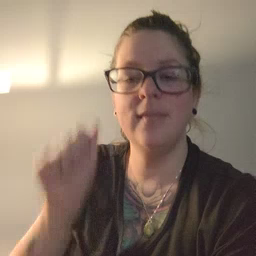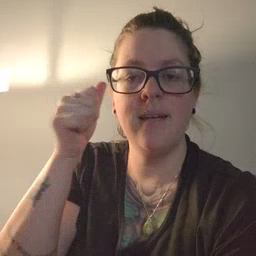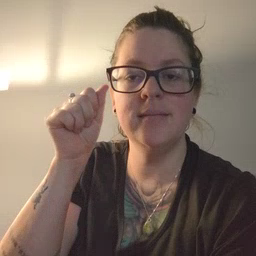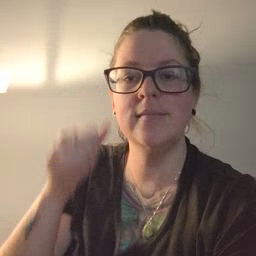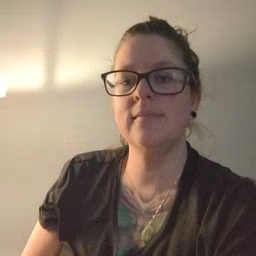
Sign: aunt